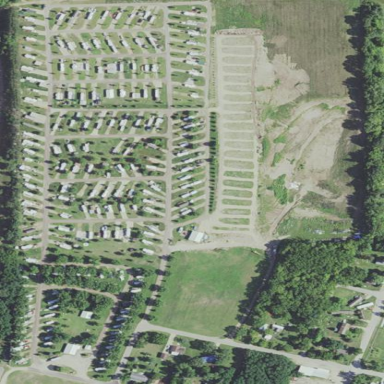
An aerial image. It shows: Caravan site with sanitary dump station for travelers.